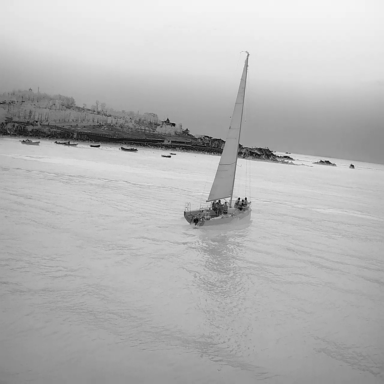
There are nine objects shown in the infrared image, including a sailboat, and eight bulk_carriers.